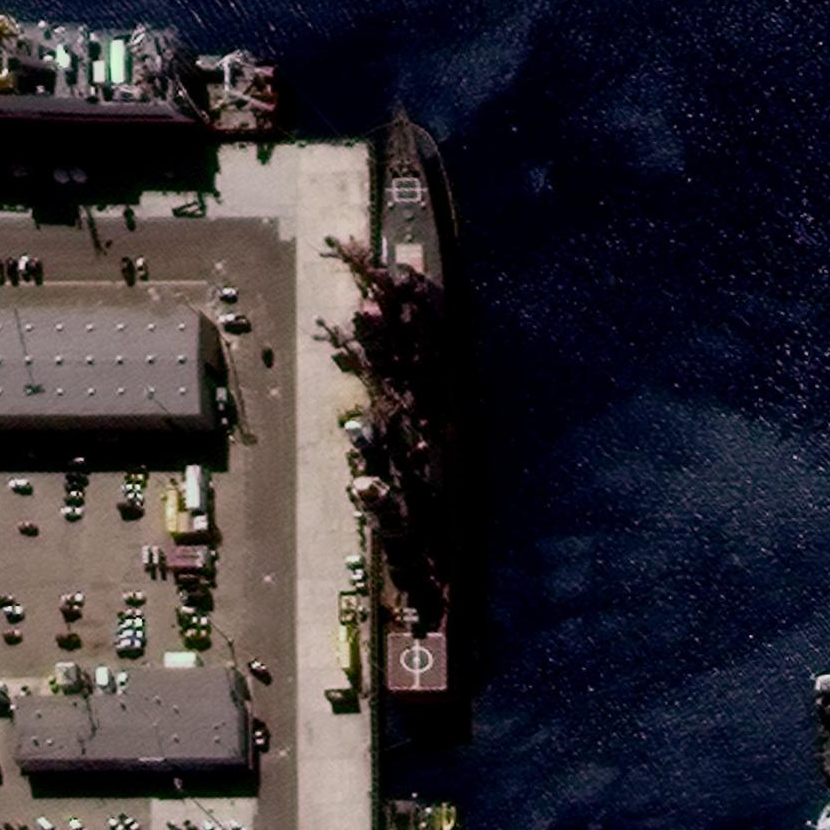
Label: cruiser